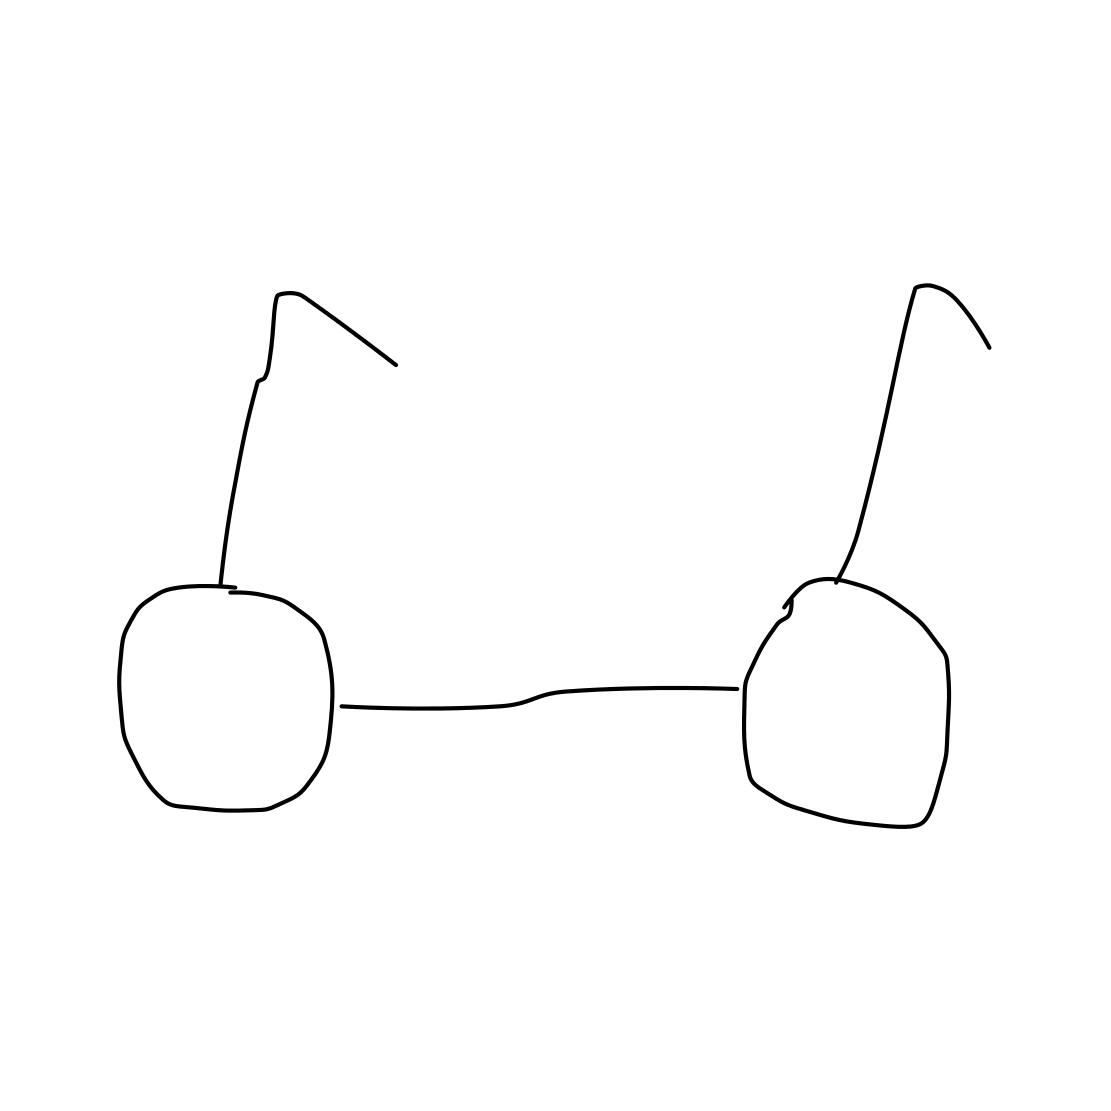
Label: eyeglasses